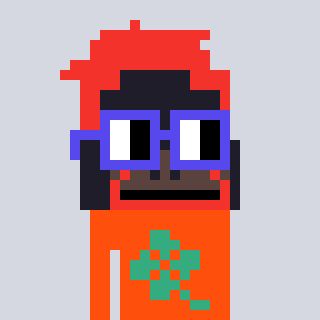
a pixel art character with square blue glasses, a orangutan-shaped head and a orange-colored body on a cool background